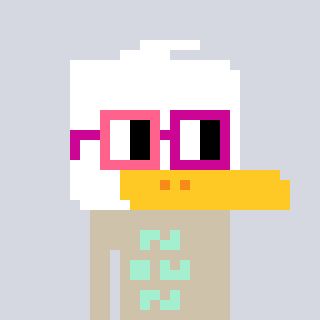
a pixel art character with square pink and red glasses, a duck-shaped head and a bege-colored body on a cool background